Question: Data file bipdeutschland.csv:
'''
1991 79.09 0
1992 80.61 1.9
1993 79.84 -1.0
1994 81.8 2.5
1995 83.19 1.7
1996 83.84 0.8
1997 85.37 1.8
1998 87.05 2
1999 88.78 2
2000 91.43 3
2001 92.98 1.7
2002 92.99 0
2003 92.32 -0.7
2004 93.41 1.2
2005 94.07 0.7
2006 97.56 3.7
2007 100.75 3.3
2008 101.81 1.1
2009 96.07 -5.6
2010 100.00 4.1
2011 103.59 3.6
2012 103.98 0.4
2013 104.09 0.1
2014 105.76 1.6
'''
PLT file:
'''
set xdata time
set timefmt "%Y"
set format x "%Y"
set format y "%6.0f"
set xrange ["1990":"2015"]
set yrange [0:120]
set style fill solid 1.0
set boxwidth 0.85 relative
set xlabel "Jahr"
set ylabel "Reales Bruttoinlandsprodukt (2010=100%)"
set y2range [-5:5]
set y2label "Veranderung des Bruttoinlandsprodukts zum Vorjahr (in %)"
set y2tics 2
set ytics nomirror
set xtics nomirror
set output "bipdeutschland.png"
set term png size 1000, 500
plot "bipdeutschland.csv" using 1:2 title '' w boxes lc rgb "green", "bipdeutschland.csv" using 1:3 title '' with lines lw 4 lc rgb "red" axes x1y2;
'''

The red line should be in the negative range for 1993, 2003 and 2009, but it clearly isn't. Where is the problem, does gnuplot fails to parse the input file or is my code wrong?
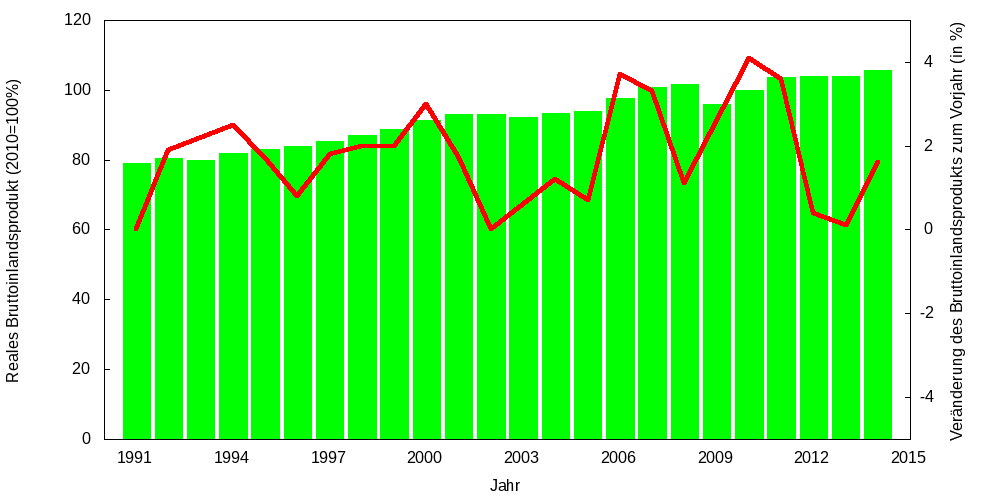
Answer: Your data file is wrong. If you look closely at your output you see, that the points with negative values are skipped.
The problem is, that instead of having a <URL>, so that gnuplot fails to parse the negative numbers, since the aren't numbers.
Using the following, corrected data file
'''
1991 79.09 0
1992 80.61 1.9
1993 79.84 -1.0
1994 81.8 2.5
1995 83.19 1.7
1996 83.84 0.8
1997 85.37 1.8
1998 87.05 2
1999 88.78 2
2000 91.43 3
2001 92.98 1.7
2002 92.99 0
2003 92.32 -0.7
2004 93.41 1.2
2005 94.07 0.7
2006 97.56 3.7
2007 100.75 3.3
2008 101.81 1.1
2009 96.07 -5.6
2010 100.00 4.1
2011 103.59 3.6
2012 103.98 0.4
2013 104.09 0.1
2014 105.76 1.6
'''
does also give the correct output using your script: